Interaction volume radius: 5 \u00c5
Interaction volume height: 30 \u00c5
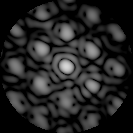
Disorder parameter: 0.4561